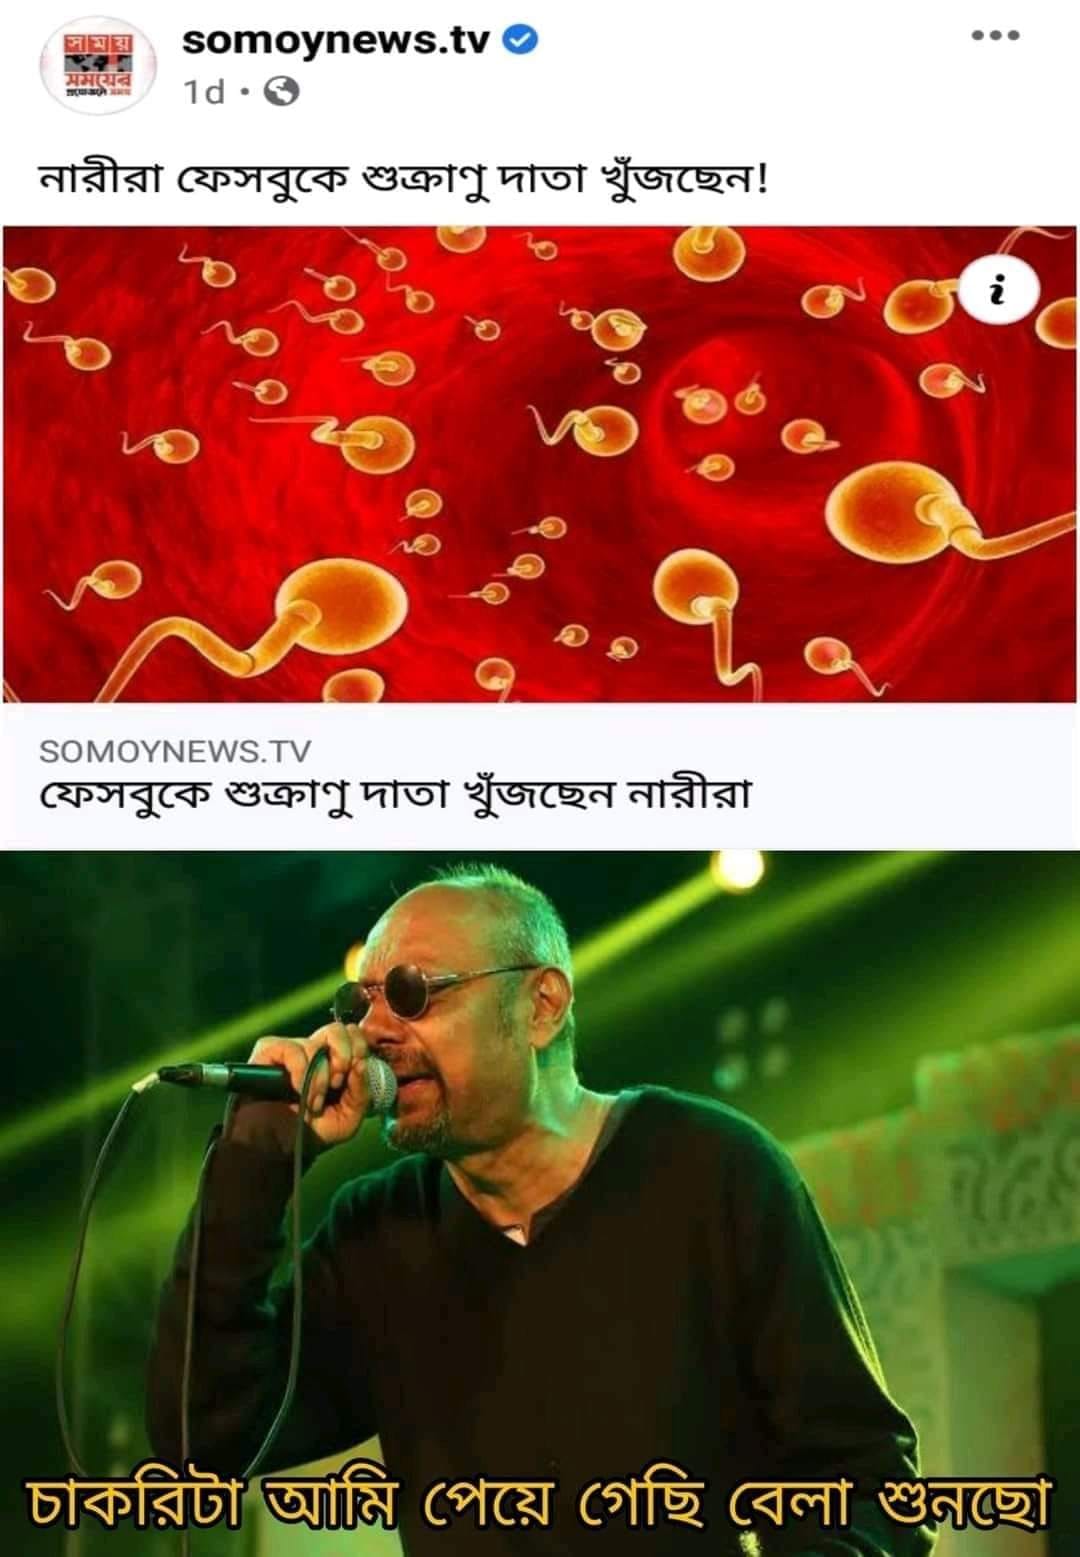
Caption: somoynews.tv   নারীরা ফেসবুকে শুক্রাণু দাতা খুজছেন !   SOMOYNEWS.TV   ফেসবুকে শুক্রাণু দাতা খুজছেন নারীরা    চাকরিটা আমি পেয়ে গেছি বেলা শুনছো
Label: non-hate